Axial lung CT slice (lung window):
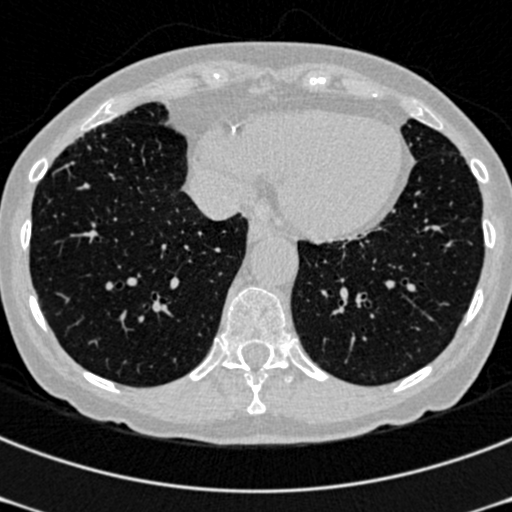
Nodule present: no